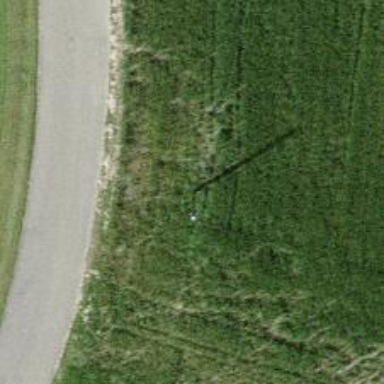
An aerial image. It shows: Utility pole in the area.